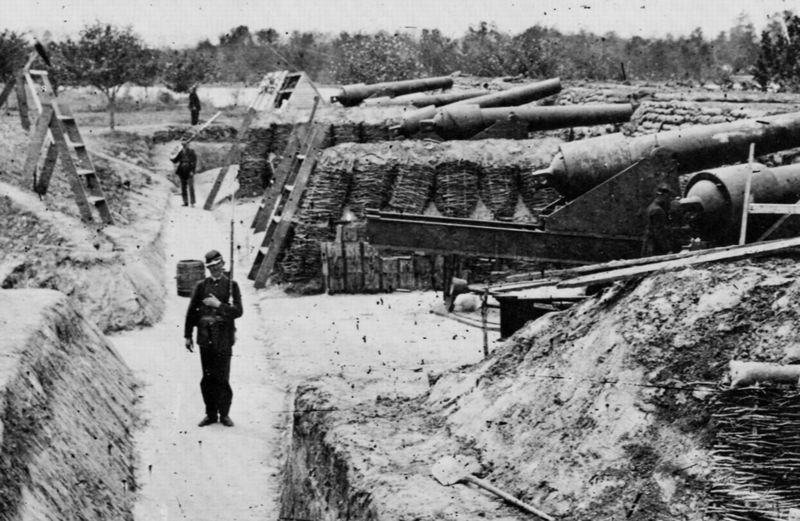
Titel: McClellan's Befestigungen bei Yorktown
Künstler: Mathew B. Brady
Schlagwörter: himmel, mann, weiß, bäume, holz, männer, schwarz, stroh, mütze, portrait, erde, feld, wald, winter, krieg, leiter, schlacht, zerstörung, lanze, soldaten, foto, fotografie, kanone, schwarzweiß, uniform, waffen, soldat, waffe, helm, fass, gewehr, graben, ballustrade, geschütz, kanonen, schaufel, gefecht, wall, fotgrafie, nationalsozialismus, bombe, schützen, leitern, gräben, sodat, schützengraben, bayonette, 20. jahrhundert, ns, hand aufs herz, schwarz weiß krieg